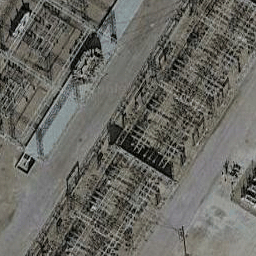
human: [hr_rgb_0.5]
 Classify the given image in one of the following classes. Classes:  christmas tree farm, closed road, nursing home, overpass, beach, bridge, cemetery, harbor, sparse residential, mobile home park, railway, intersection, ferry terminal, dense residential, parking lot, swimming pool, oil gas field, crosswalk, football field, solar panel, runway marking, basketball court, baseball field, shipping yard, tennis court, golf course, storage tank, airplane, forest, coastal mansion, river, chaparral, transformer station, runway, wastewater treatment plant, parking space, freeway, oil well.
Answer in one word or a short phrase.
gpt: transformer station